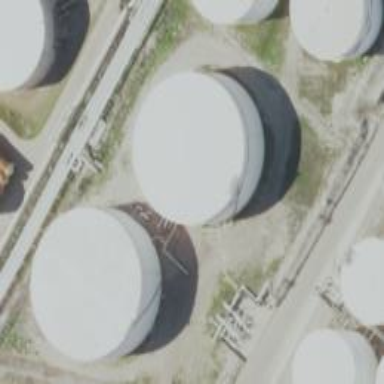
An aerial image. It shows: Storage tank which is man-made.